Question:
how to this?
This is my Code
'''
import java.util.*;
class ForLoopPyramids {
public static void main(String args[]) {
Scanner x = new Scanner (System.in);
int a;
System.out.println("The Input is: ");
a=x.nextInt();
int c;
for (int i = 0; i < a; i++) {
for (int j = 0; j < a; j++) {
if (j <= i) {
c = a+j;
System.out.print(" "+i);
} else {
System.out.print(" ");
}
}
System.out.println();
}
}
}
'''
But this is my output
'''
The Input is:
5
0
1 1
2 2 2
3 3 3 3
4 4 4 4 4
'''
But i want my output to be
'''
5 5 5 5 5
4 4 4 4
3 3 3
2 2
1
'''
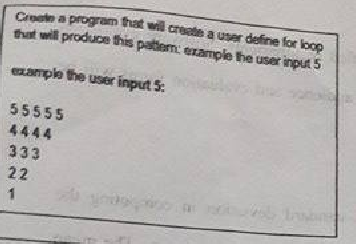
Answer: One approach, start with 'i' at 'a' and loop down to '0', also your inner loop only needs to be from '0' to 'i' and you might use formatted io. Something like,
'''
for (int i = a; i > 0; i--) {
for (int j = 0; j < i; j++) {
System.out.printf("% 2d", i);
}
System.out.println();
}
'''
Which outputs (with 'a' of '5') as requested
'''
5 5 5 5 5
4 4 4 4
3 3 3
2 2
1
'''
, using Java 8+, and 'IntStream'(s) it be implemented like
'''
IntStream.range(0, a).mapToObj(i -> {
return IntStream.range(0, a - i).mapToObj(j -> {
return new StringBuilder(" ").append(a - i);
}).collect(Collectors.joining());
}).forEachOrdered(System.out::println);
'''